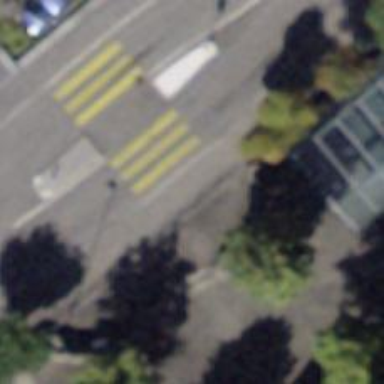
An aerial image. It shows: Fixed double cycle barrier installation.